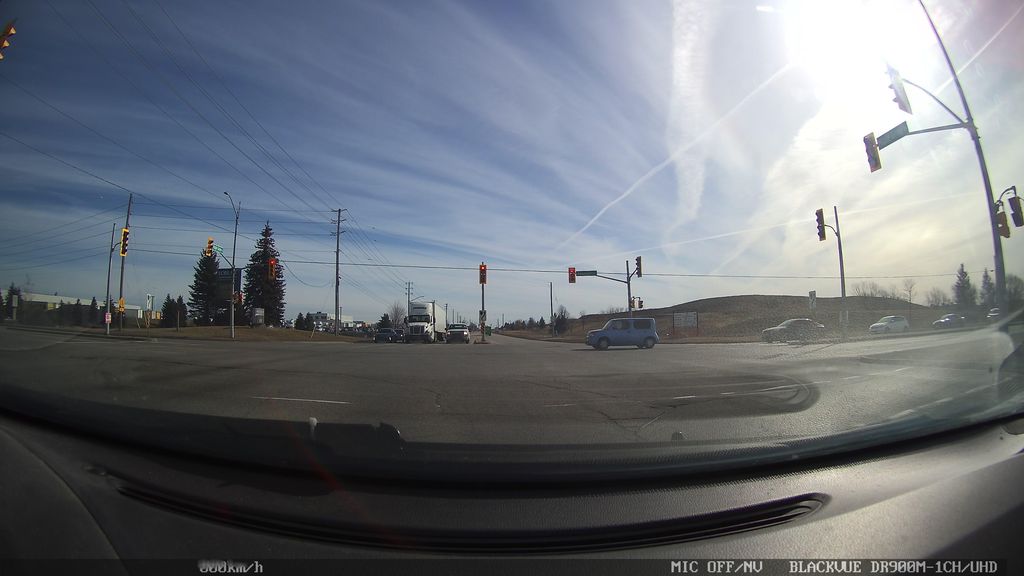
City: kitchener-waterloo